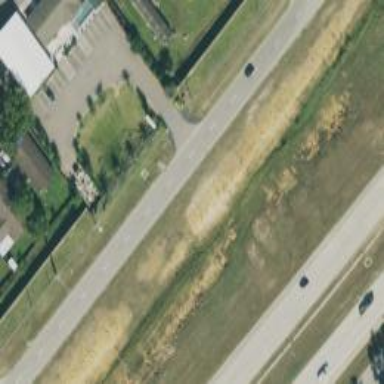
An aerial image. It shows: Secondary road with frontage road alongside.